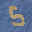
Label: 5